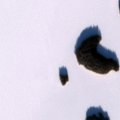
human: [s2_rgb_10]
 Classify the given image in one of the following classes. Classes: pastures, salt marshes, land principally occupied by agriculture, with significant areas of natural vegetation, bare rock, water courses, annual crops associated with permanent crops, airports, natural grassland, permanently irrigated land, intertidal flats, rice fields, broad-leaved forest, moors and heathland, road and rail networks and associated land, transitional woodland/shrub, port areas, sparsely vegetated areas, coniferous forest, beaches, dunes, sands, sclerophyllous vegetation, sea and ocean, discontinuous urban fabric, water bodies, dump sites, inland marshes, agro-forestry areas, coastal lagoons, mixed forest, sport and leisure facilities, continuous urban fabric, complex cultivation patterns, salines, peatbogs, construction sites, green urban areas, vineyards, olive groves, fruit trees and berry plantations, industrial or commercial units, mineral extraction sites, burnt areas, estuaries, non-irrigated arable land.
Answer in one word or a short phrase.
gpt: mixed forest, water bodies